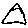
Label: triangle